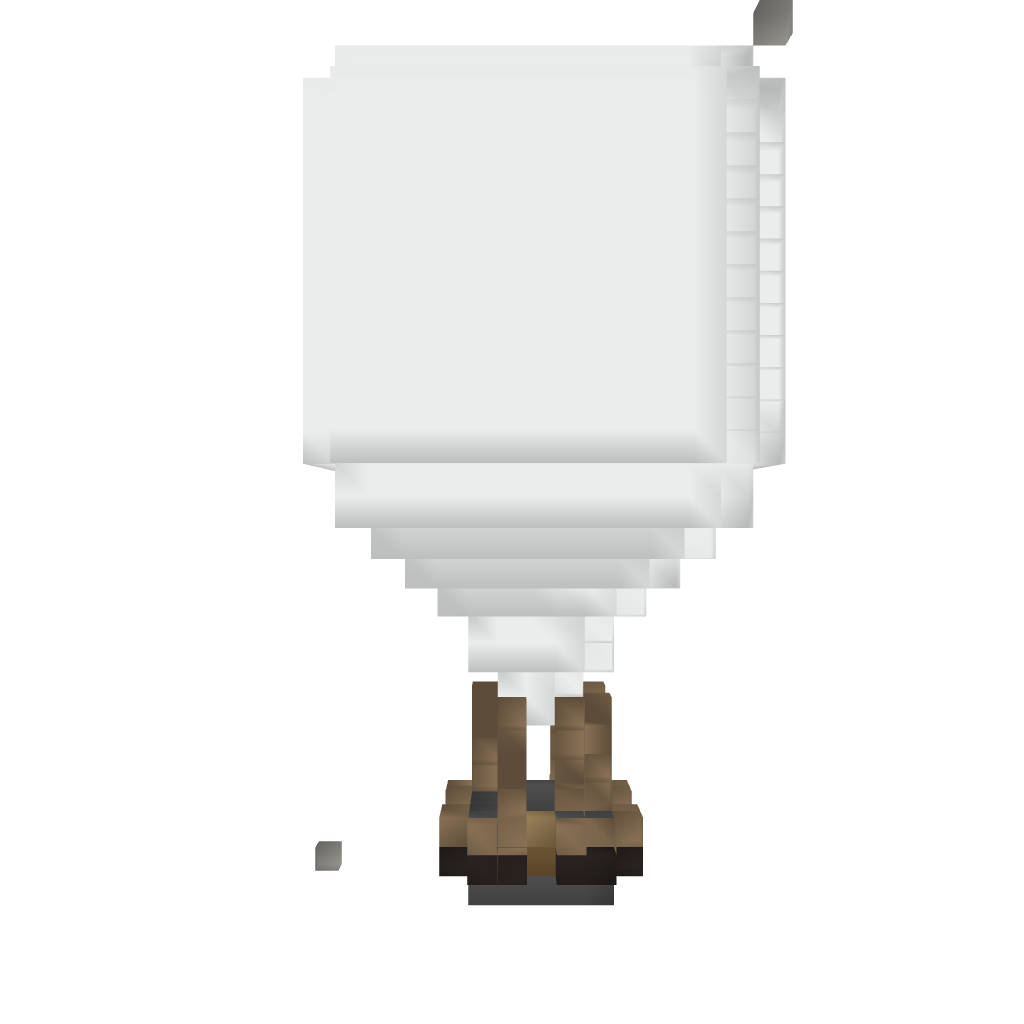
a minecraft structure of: Hot air balloon